Question: I'm new to Linux programming and I'm trying to compile a c file including the GTK+ library. My file is called 'test.c' and it's supposed to run on Windows computers. I'm using the command:
'''
i586-mingw32msvc-gcc 'pkg-config --cflags gtk+-3.0' -o test test.c 'pkg-config --libs gtk+-3.0'
'''
I get an awful error, I tried to figure out what went wrong by myself but didn't manage to understand what's going on here.
This is the output:
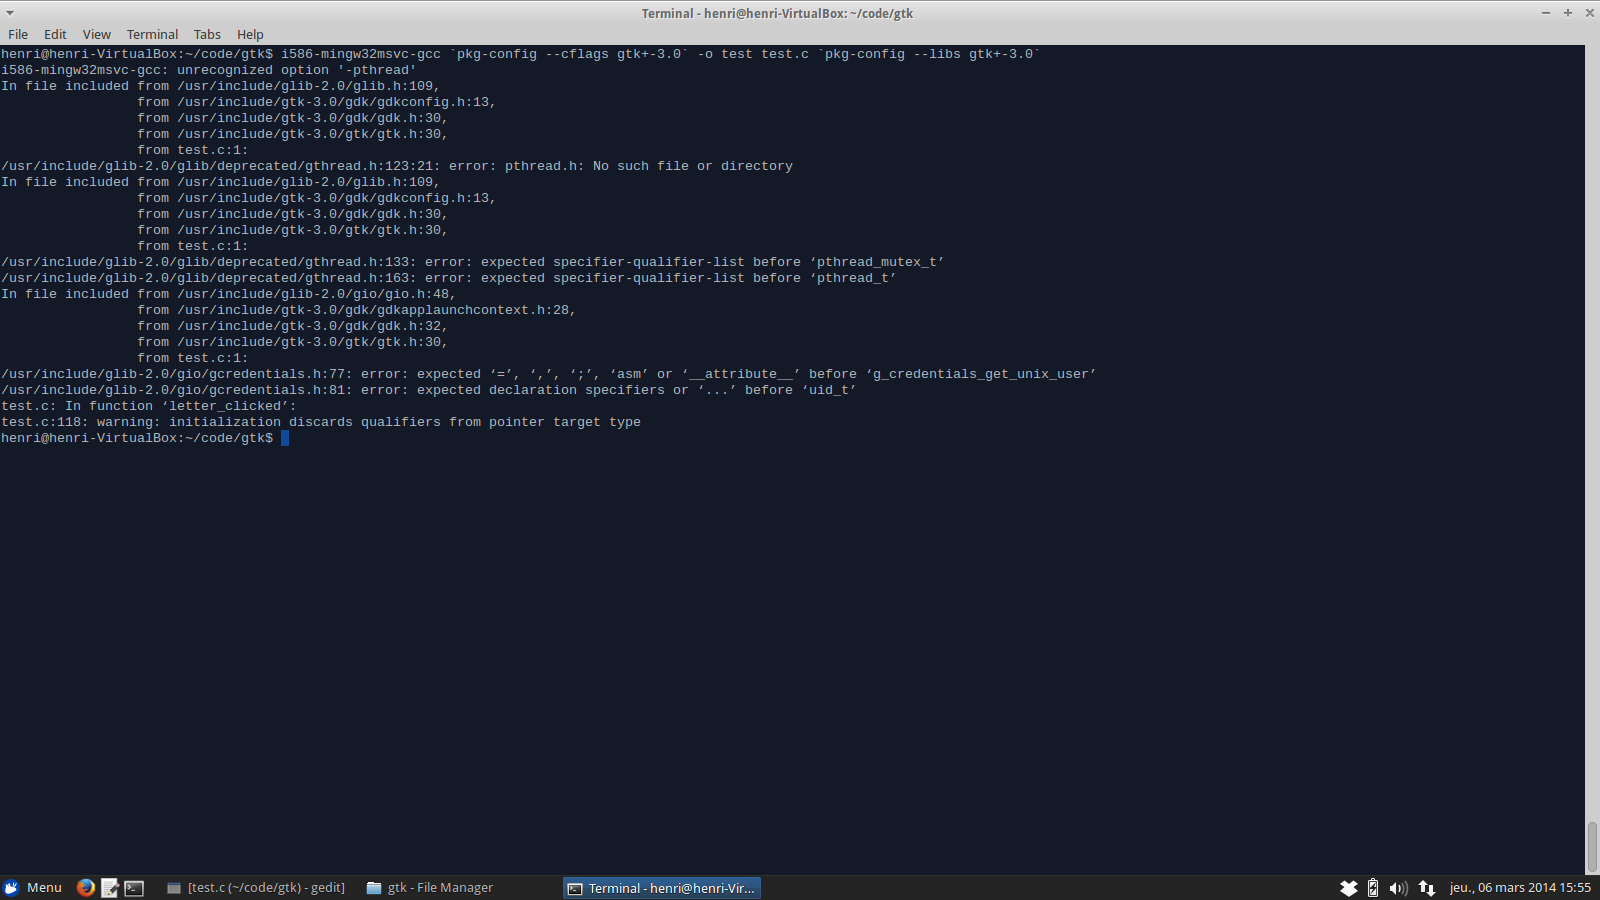
Answer: You're almost certainly running 'pkg-config' with the host metadata files, such output will likely make your cross-compiler, erm, cross.
Try this tutorial, it explains how to do what you want starting with downloading the required GTK+-3.0 win32 binaries, and setting up your linux environment so that 'pkg-config' picks up the target metadata files:
<URL>
The job of <URL> to determine the presence, version and dependencies of specific packages. Your examples are using:
'''
pkg-config --cflags gtk+-3.0
pkg-config --libs gtk+-3.0
'''
Those will output the compiler and library flags that a program using gtk+-3.0 needs. Assuming you have a native version installed on your system, the default output will be suitable only for your type of system (paths, library names, dependent libraries etc).
The trick with cross-compiling is to have a separate tree of source, .pc (pkg-config meta-data), libraries and header files (for each targeted architecture). When you run 'pkg-config' during configure/compile, you can set 'PKG_CONFIG_PATH' as in the tutorial above so it picks up the correct '.pc' files for the targeted architecture.
There's a little bear trap here though: 'PKG_CONFIG_PATH' to the start of the search path, so it can still fall back to the wrong package details if you have not installed the required software into your target tree, but you have a "native" version installed. You should usually set 'PKG_CONFIG_LIBDIR' instead, this replaces the default path (typically '/usr/lib/pkgconfig'). That way when you cross-compile something more elaborate that uses autoconf ('configure' scripts) you (hopefully) get a sensible diagnostic about missing packages, rather than having the wheels come off mid-way through the compile.
For example, I can use this to list the OpenWRT MIPS packages I have in one cross-compile tree:
'''
WRTROOT=/openwrt/staging_dir/target-mips_r2_uClibc-0.9.32/
PKG_CONFIG_PATH= PKG_CONFIG_LIBDIR=${WRTROOT}/usr/lib/pkgconfig pkg-config --list-all
'''
Unsetting 'PKG_CONFIG_PATH' prevents it finding extra packages in my '/usr/local', setting 'PKG_CONFIG_LIBDIR' means it won't find the native system ones.